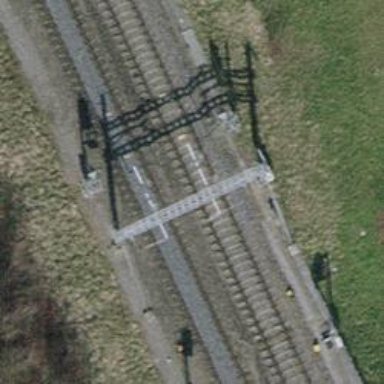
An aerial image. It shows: Railway signal.